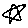
Label: star